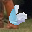
Label: 6